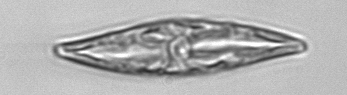
Label: Pleurosigma